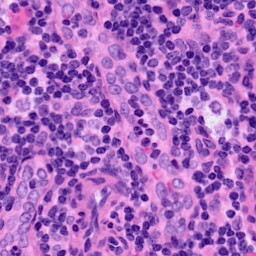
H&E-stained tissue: LymphNode